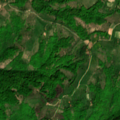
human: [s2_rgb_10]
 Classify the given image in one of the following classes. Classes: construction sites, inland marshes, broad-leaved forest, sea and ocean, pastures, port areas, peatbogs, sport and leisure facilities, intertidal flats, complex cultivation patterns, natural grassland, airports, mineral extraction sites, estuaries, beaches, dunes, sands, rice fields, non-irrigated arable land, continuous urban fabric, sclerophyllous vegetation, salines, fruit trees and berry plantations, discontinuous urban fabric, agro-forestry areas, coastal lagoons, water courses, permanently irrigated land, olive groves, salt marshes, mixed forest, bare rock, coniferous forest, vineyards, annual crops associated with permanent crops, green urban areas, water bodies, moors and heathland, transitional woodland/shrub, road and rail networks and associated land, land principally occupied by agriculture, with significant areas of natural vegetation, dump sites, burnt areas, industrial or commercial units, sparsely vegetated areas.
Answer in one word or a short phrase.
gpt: land principally occupied by agriculture, with significant areas of natural vegetation, broad-leaved forest, transitional woodland/shrub